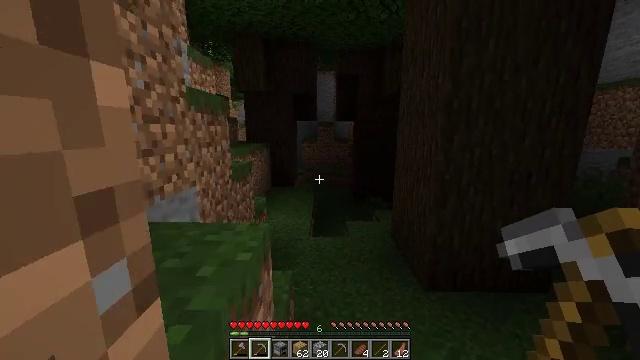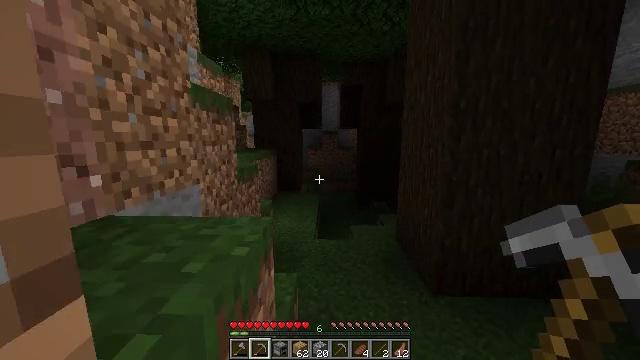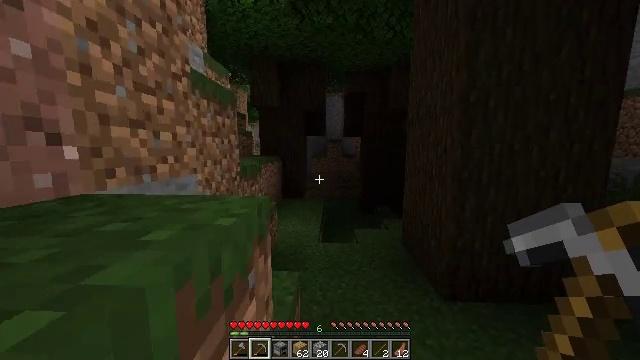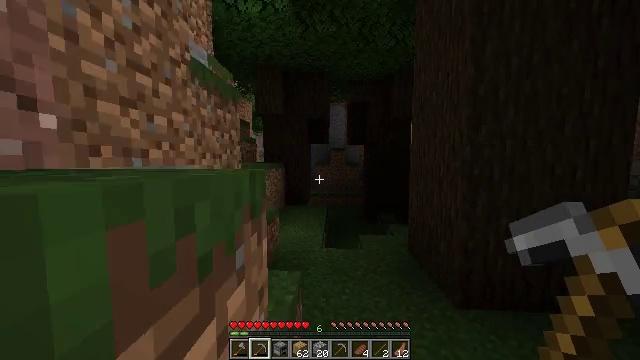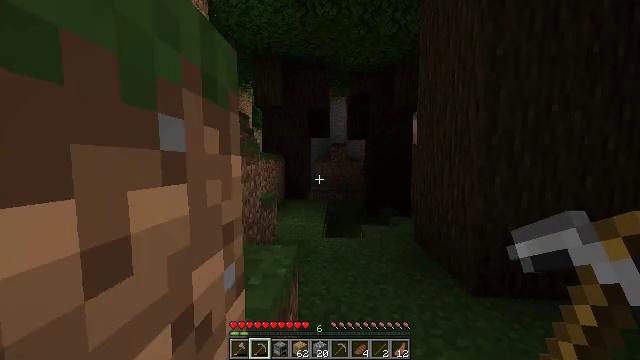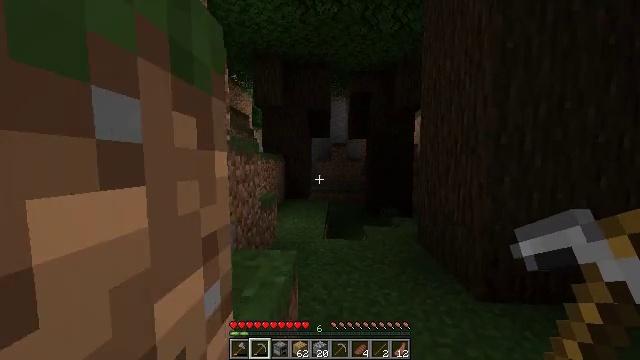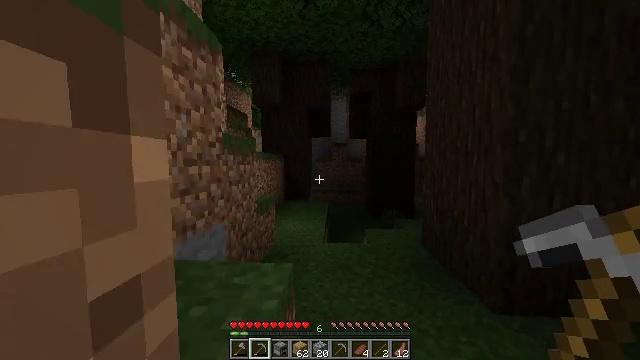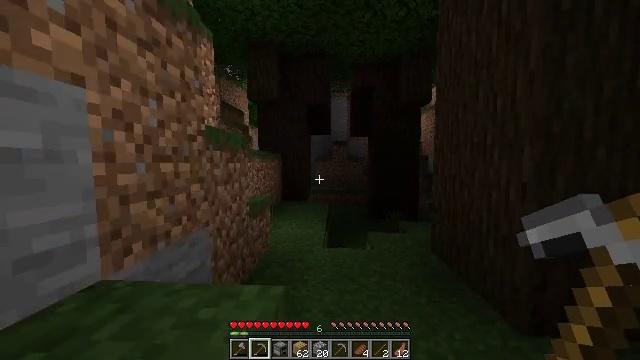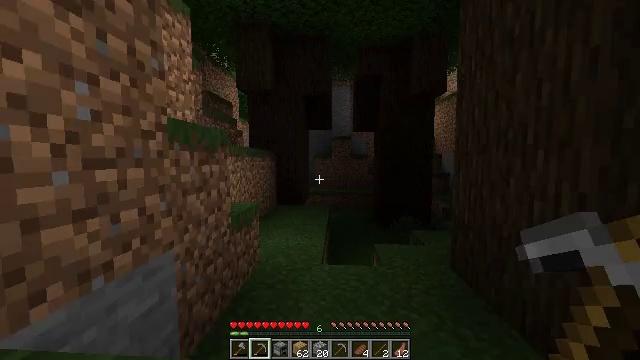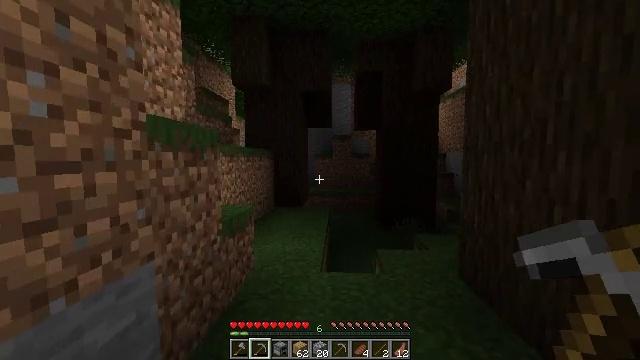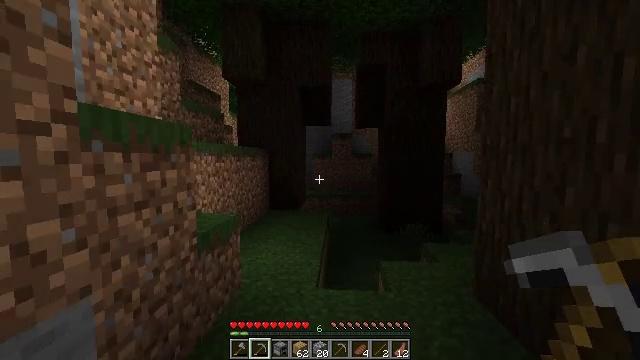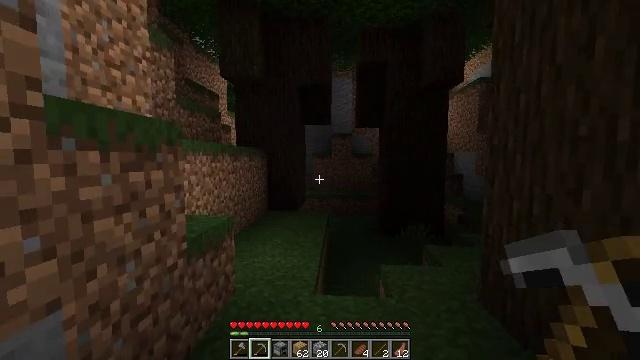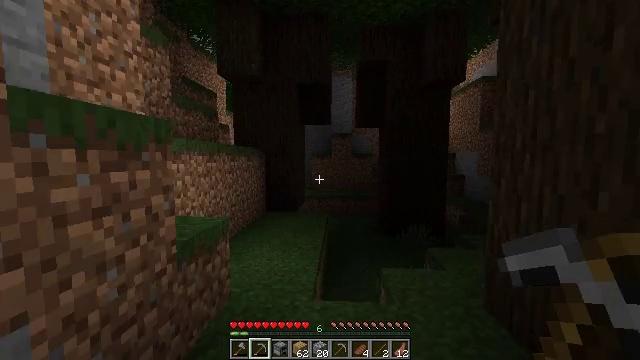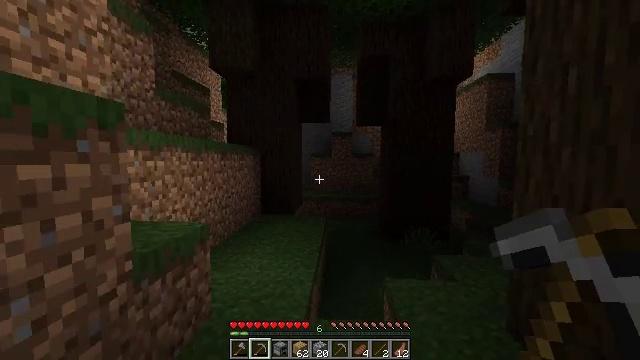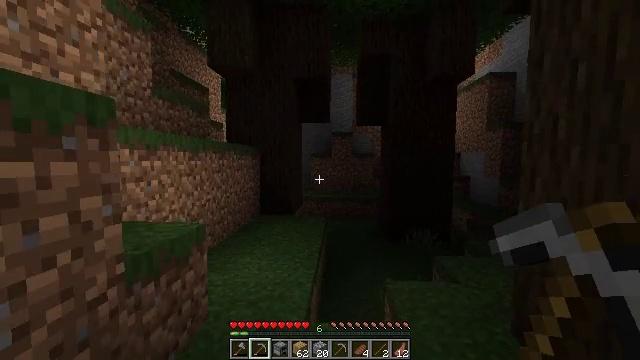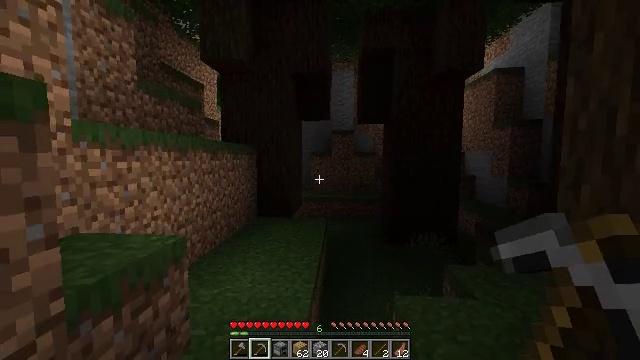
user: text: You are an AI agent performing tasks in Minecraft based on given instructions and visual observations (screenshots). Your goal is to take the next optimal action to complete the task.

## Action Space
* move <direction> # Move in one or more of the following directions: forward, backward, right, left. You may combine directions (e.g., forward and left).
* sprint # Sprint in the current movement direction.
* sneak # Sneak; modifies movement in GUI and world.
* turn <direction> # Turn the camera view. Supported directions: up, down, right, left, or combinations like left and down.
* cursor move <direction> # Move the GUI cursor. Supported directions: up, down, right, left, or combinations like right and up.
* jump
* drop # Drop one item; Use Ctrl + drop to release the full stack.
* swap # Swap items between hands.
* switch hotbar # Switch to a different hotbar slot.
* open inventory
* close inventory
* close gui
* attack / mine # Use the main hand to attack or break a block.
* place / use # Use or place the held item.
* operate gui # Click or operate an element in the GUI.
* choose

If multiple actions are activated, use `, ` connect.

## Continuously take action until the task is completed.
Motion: motion action
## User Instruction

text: Gather a dead bush.
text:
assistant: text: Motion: move forward, sprint, turn left and up
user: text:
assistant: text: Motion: move forward, sprint, turn left and up
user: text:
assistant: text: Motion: move forward, sprint, turn up
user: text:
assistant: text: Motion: move forward, sprint
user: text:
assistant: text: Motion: move forward, sprint
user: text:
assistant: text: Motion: move forward, sprint
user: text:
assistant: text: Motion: move forward, sprint
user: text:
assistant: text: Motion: move forward, sprint
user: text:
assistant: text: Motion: move forward, sprint
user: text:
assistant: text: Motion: move forward, sprint
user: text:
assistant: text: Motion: move forward, sprint
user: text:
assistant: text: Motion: move forward, sprint
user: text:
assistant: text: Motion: move forward
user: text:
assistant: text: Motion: move forward
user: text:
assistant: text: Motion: move forward
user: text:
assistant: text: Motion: no_op
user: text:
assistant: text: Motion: no_op
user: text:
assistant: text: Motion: no_op
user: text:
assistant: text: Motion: move forward
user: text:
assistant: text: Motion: move forward
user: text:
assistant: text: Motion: move forward
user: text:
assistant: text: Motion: move forward
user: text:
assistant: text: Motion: move forward and move left
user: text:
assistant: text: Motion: move forward and move left
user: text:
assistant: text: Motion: move forward and move left
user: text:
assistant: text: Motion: move forward and move left
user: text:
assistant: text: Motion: move forward
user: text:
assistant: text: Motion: move forward
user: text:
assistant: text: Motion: move forward
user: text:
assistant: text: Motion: move forward